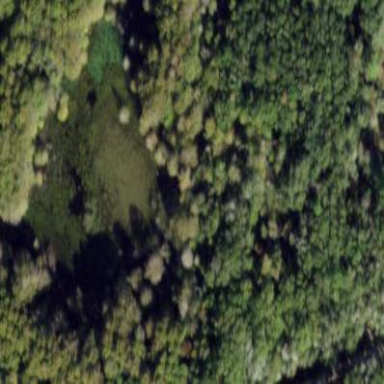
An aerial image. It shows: Marshy wetland area.